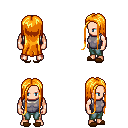
a pixel art fantasy rpg character, male body template, human, light skin, steel chest armor, teal pants, light blonde extra-long hairstyle, brown slippers, four views (front, back, left, right), 2x2 character sprite sheet, small pixel art, hard edges, no anti-aliasing